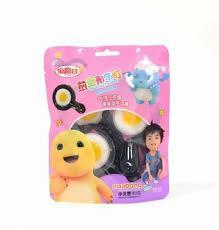
Label: nailong